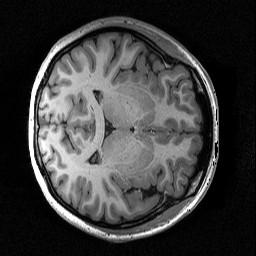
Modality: T1w
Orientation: axial